Question: Is it possible, with or without a plugin in notepad++, to obtain a text tree view of a category within the text? Like the picture below, but like a list within the text?

This is basically so I can be able to click the little button that appear to or sections.
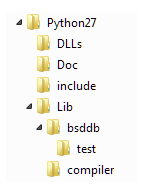
Answer: <URL> was given by @Axium. Thanks to him !
<URL>
For short, it use the 'Define your language...' tool under 'Language' to create your own keyword, defining an open & close bracket when used inside your text. This allow the use of the 'Collapse' and 'Expand' button at the leftmost menu of Notepad++ program.